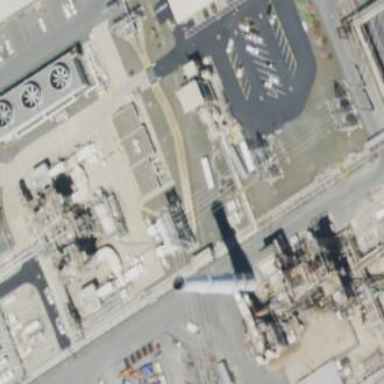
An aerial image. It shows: Industrial power plant with the landuse set as industrial.